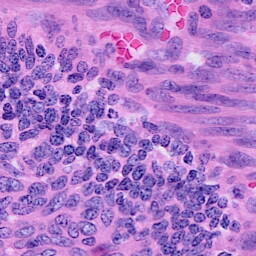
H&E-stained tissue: Cervix